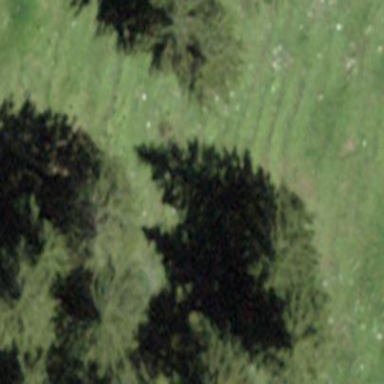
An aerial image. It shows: Forest area.